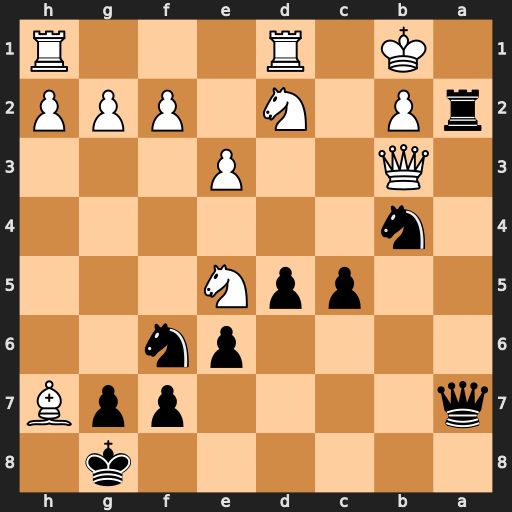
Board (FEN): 6k1/q4ppB/4pn2/2ppN3/1n6/1Q2P3/rP1N1PPP/1K1R3R
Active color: b
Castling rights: -
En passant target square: -
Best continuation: Kxh7 Kc1 Ra4